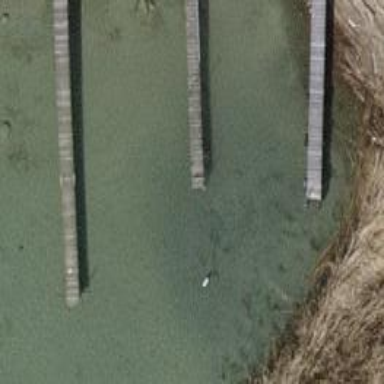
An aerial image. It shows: Man-made pier.